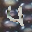
Label: 4